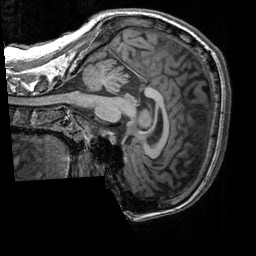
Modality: T1w
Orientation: sagittal
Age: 33
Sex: male
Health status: healthy
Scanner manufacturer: siemens
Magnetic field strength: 3 T
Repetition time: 2.3 s
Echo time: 0.00303 s